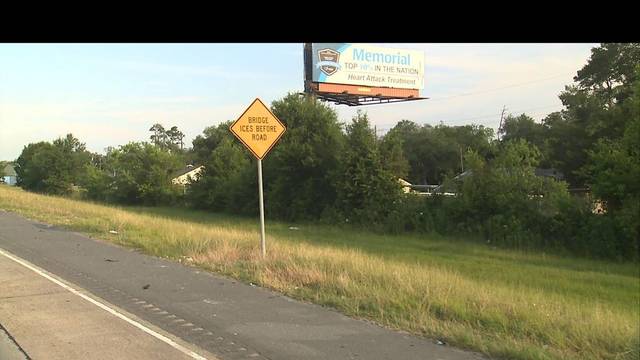
Region: United States
Coordinates: 30.198, -93.187